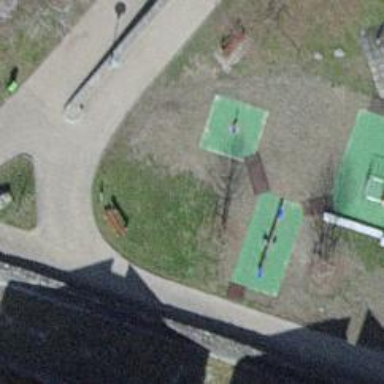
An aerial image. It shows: Playground with springy equipment.